Question: So I'm creating a Win32 application that packages the Java Runtime Environment (JRE) as a resource. The application extracts the resource to the disk and unzips it. Now, I would like to use this JRE in order to run a Java program using the invocation API. As soon as I changed to program to point to the extracted JRE's jvm.dll instead of the installed JRE (which is what I copied), I received this error:
> <jre-path>\jre1.8.0_31in\server\jvm.dll is either not designed to run on Windows or it contains an error. Try installing the program again using the original installation media or contact your system administrator or the software vendor for support. Error status 0x000012f

What I am hoping to do with this question is to document this error as well as what caused it. And if possible, find a solution so I can reference the extracted JRE.
Let me give some specifics to my environment. First of all I'm running Windows 10 Tech Preview. My OS, my program, and the JRE I copied from the installation are all 64-bit. Also, when I had my program point to the installed JRE, it worked fine, the problem is only with the copied JRE.
And some code for reference of what I'm doing:
'''
typedef jint (JNICALL *CreateJVMFunc)(JavaVM **pvm, void **penv, void *args);
int WINAPI WinMain(HINSTANCE hInstance, HINSTANCE hPrevInstance, LPSTR lpCmdLine, int nCmdShow)
{
//For brevity I am omitting the extraction/unzipping.
//I am using libzip to do the unzipping which uses zlib
//for dealing with the compression/decrompression.
//Likewise, I am also omitting the error checking for brevity.
//Assume at this point the JRE folder exists in the same location
//as this program's executable file. I am accessing the jvm.dll
//using a relative file path.
//Load the Java virtual machine inside of the packaged JRE.
//This is where that error occurs.
//LoadLibrary is necessary because I must connect to the DLL after
//it has been unpacked.
HMODULE jvmDll = LoadLibrary(_T("jre1.8.0_31\bin\server\jvm.dll"));
CreateJVMFunc CreateJVM = (CreateJVMFunc)GetProcAddress(jvmDll, "JNI_CreateJavaVM");
//Start the Java virtual machine.
JavaVM *jvm;
JNIEnv *env;
JavaVMInitArgs vmArgs;
JavaVMOption *options = new JavaVMOption[1];
options[0].optionString = "-Djava.class.path=C:/Users/Nicholas/Documents/Programming Projects/Java Projects/JVM Launcher Test/JVM Launcher Test.jar"
vmArgs.version = JNI_VERSION_1_8;
vmArgs.nOptions = 1;
vmArgs.options = options;
vmArgs.ignoreUnrecognized = false;
int retVal = CreateJVM(&jvm, (void**)&env, &vmArgs);
delete[] options;
//Instantiate the program.
jclass mainClass = env->FindClass("jvmlauncher/test/Application");
jmethodID mainMethod = env->GetStaticMethodID(mainClass, "main", "([Ljava/lang/String;)V");
env->CallStaticVoidMethod(mainClass, mainMethod, NULL);
//Cleanup.
jvm->DestroyJavaVM();
FreeLibrary(jvmDll);
return 0;
}
'''
So I suppose there are a few questions I would like to find answers for.
- What exactly triggers the error message? This error is not unique to my application, so what documentation exists for that error?- Why is the copied JRE (which is an exact copy of the installed one) not working as I expected?- How can I correct the situation so I can use this unpacked JRE?
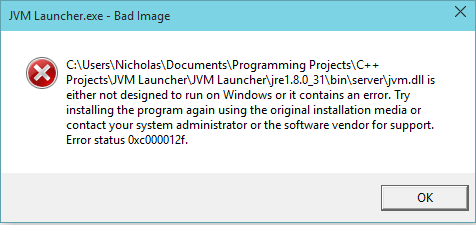
Answer: > What exactly triggers the error message? This error is not unique to my application, so what documentation exists for that error?
The error message is right. Something was wrong with my custom installation. Apparently the files lost data when extracted from the executable file.
After literally copying in the currently installed JRE, everything works!
> Why is the copied JRE (which is an exact copy of the installed one) not working as I expected?
Because it is not an "exact" copy.
> How can I correct the situation so I can use this unpacked JRE?
This is no longer an issue because it was a fault on my end. The extraction wasn't done correctly.
### PS: Enjoy the JNI code, hopefully it will help someone out later to do this!